Field crop: maize
Growth stage: 1
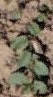
Species: convolvulus